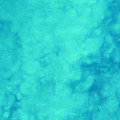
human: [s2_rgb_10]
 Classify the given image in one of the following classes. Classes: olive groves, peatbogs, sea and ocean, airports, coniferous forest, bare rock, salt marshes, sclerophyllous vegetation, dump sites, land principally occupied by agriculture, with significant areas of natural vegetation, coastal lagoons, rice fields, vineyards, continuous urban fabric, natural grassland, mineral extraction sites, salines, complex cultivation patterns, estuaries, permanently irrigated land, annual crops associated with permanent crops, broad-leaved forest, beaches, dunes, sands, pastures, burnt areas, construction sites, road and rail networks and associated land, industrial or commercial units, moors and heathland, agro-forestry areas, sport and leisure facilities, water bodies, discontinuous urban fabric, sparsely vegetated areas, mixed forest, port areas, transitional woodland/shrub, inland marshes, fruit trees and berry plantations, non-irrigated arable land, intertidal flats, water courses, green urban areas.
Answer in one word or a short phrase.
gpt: sea and ocean